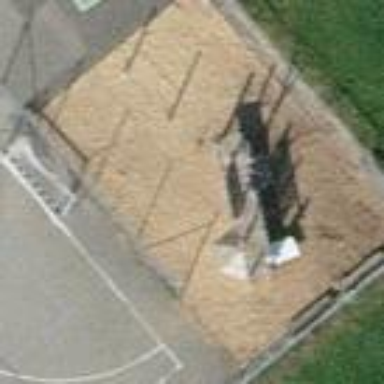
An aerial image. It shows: Playground area for leisure activities on the land.